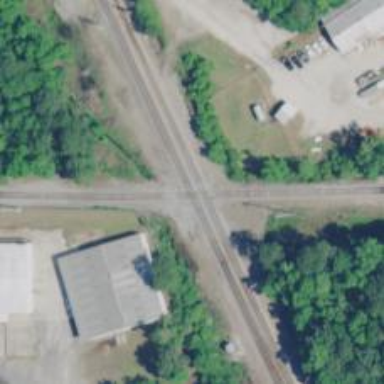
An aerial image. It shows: Railway crossing.